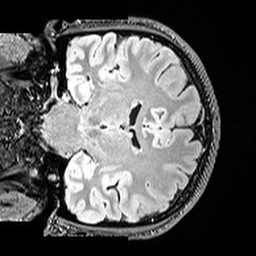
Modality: T2w
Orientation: coronal
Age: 25
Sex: male
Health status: healthy
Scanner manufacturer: siemens
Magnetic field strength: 3 T
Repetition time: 5 s
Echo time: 0.397 s